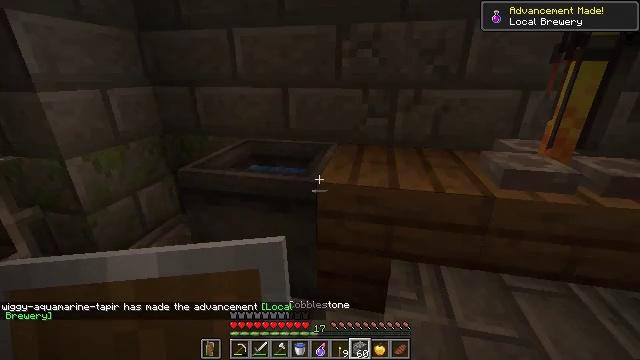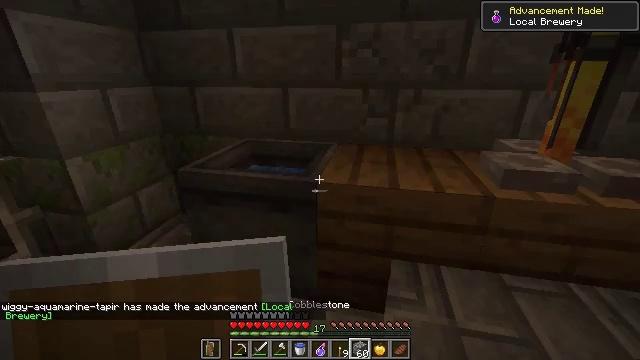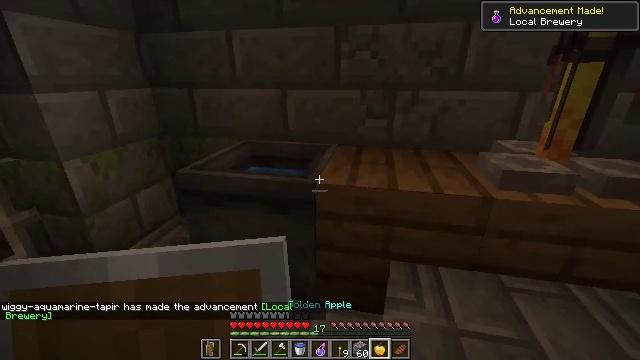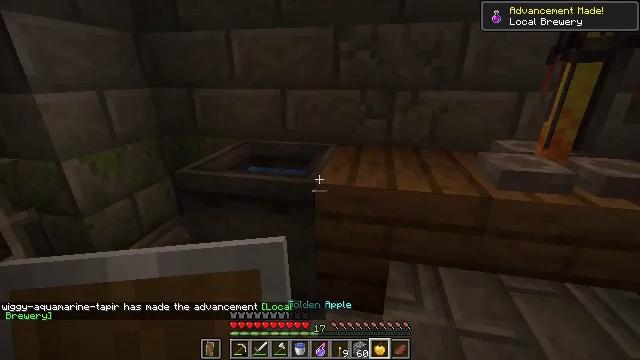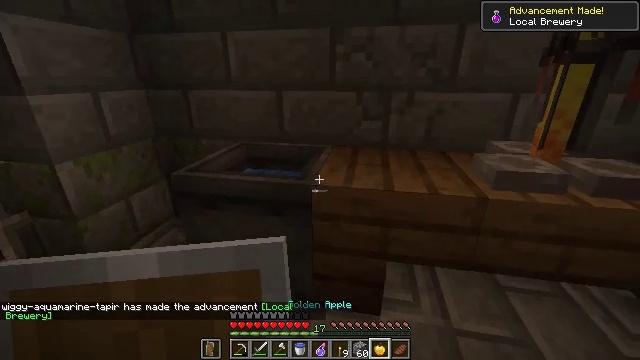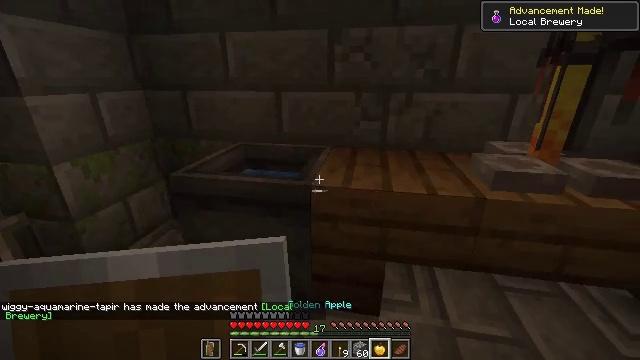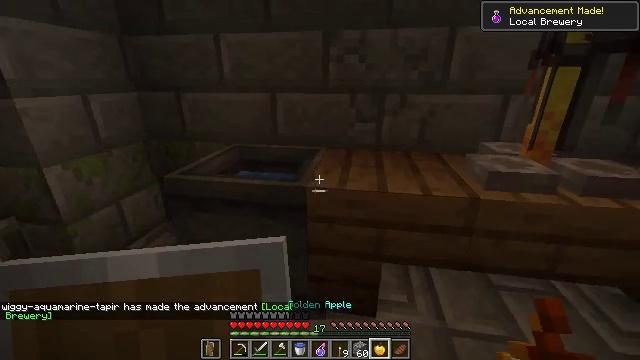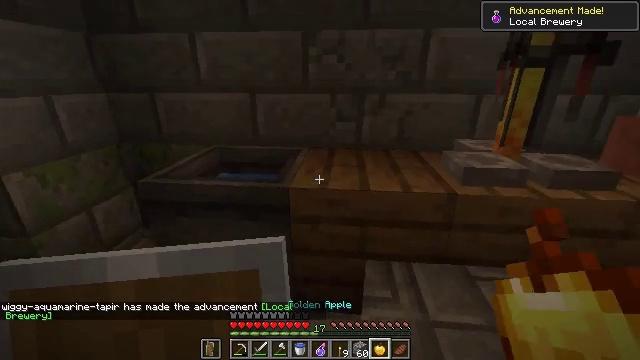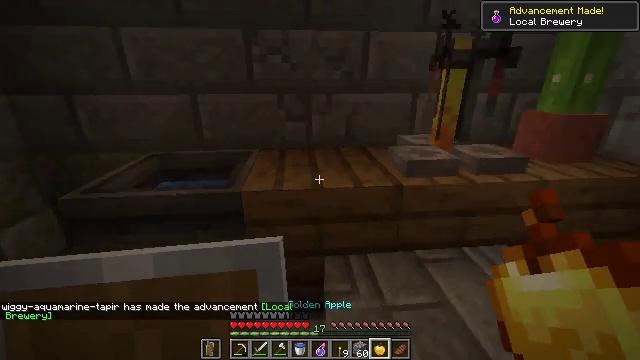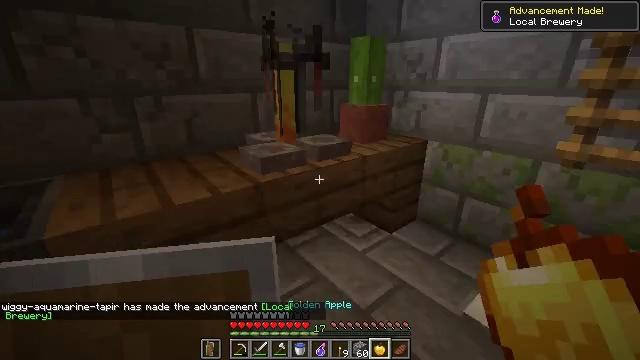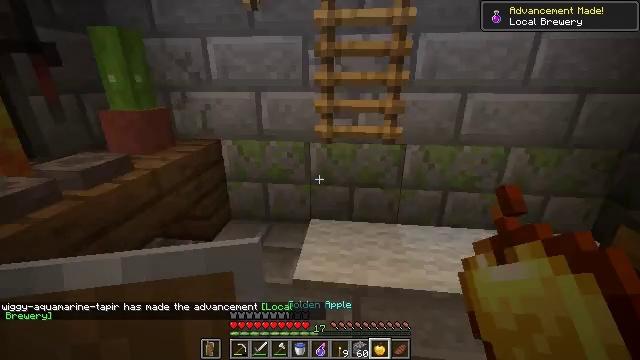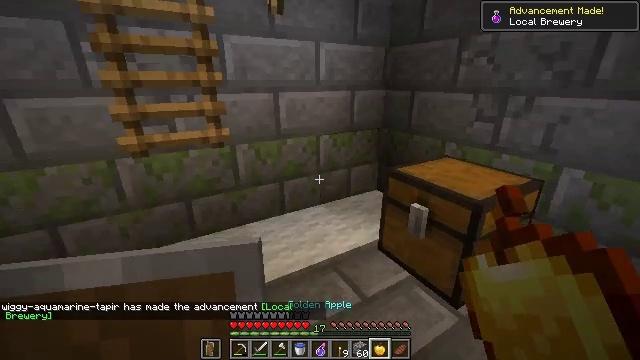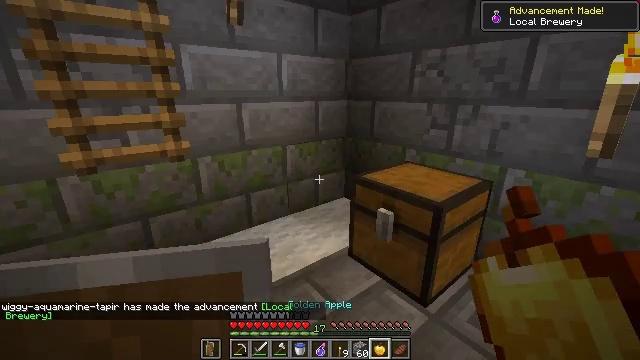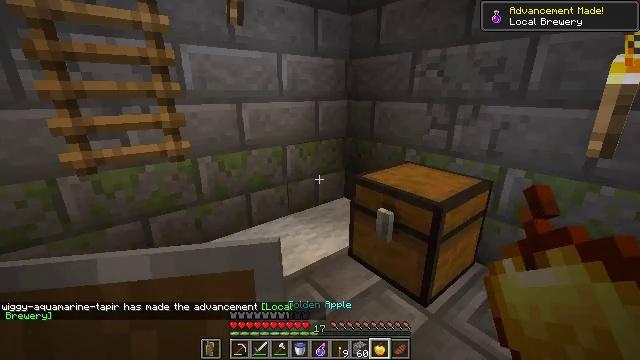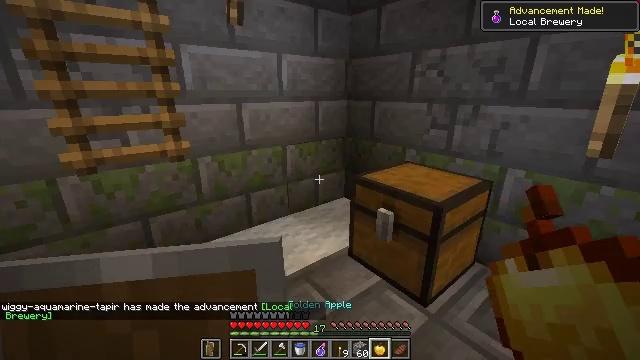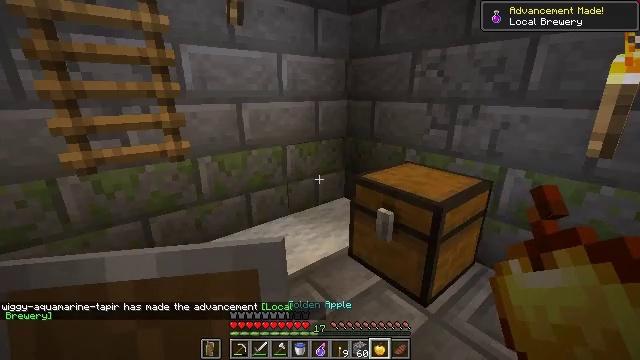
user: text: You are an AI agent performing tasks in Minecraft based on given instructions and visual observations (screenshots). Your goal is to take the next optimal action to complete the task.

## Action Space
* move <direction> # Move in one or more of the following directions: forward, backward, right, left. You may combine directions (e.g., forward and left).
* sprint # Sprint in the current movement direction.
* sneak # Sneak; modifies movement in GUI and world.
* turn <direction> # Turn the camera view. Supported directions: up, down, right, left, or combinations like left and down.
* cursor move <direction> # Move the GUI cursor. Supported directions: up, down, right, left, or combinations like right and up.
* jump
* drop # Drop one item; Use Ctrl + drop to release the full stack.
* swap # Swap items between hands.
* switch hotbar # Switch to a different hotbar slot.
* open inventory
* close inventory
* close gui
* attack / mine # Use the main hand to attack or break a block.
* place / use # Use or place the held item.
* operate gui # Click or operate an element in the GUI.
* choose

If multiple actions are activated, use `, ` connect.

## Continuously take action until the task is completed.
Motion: motion action
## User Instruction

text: Gather iron bars to use them later.
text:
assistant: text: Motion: no_op
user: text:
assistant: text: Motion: no_op
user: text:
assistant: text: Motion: no_op
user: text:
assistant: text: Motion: no_op
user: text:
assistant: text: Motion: no_op
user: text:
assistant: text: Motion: turn right
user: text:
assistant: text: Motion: turn right
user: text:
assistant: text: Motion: turn right
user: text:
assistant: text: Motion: turn right
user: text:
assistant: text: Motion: turn right
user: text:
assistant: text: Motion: turn right
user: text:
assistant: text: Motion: turn right and up
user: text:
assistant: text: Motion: no_op
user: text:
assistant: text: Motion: no_op
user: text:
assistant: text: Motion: no_op
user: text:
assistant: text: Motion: no_op
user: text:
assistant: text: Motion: no_op
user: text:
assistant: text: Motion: turn right and down
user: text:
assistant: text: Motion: turn right and down
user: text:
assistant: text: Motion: turn right and down
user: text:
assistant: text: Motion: turn right
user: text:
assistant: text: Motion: use / place
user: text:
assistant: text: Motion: use / place
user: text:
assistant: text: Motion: use / place
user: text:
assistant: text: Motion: no_op
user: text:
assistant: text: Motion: no_op
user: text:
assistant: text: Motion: open gui
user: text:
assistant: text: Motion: no_op
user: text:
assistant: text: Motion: no_op
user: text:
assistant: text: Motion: no_op